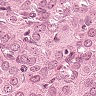
Metastatic tissue present: yes